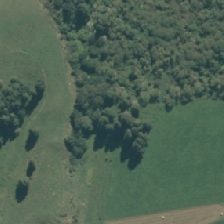
Land cover: herbaceous_freshwater_vege